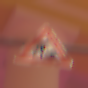
Verkehrszeichen: Arbeitsstelle
Umgebung: Outdoor, Urban
Tageszeit: Night
Wetter: Overcast
Licht: Artificial
Jahreszeit: Winter
Kontrast: MediumContrast